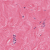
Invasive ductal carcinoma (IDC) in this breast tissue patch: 0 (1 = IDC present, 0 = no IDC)